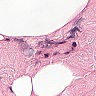
Metastatic tissue present: no